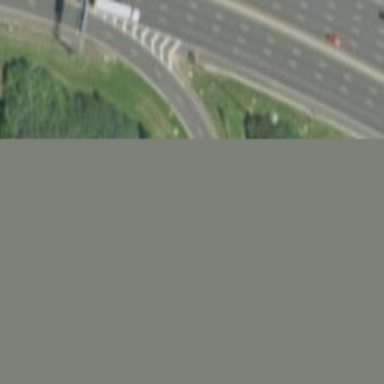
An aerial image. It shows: Motorway junction.